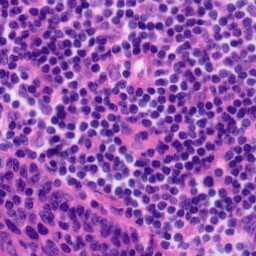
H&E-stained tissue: Tonsil